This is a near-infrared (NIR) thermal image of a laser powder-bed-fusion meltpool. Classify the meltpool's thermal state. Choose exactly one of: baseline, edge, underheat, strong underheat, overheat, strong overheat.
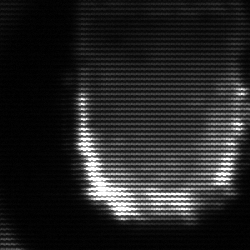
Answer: baseline